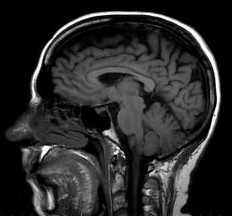
Label: notumor